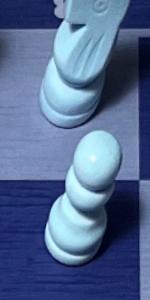
Label: Pawn_White